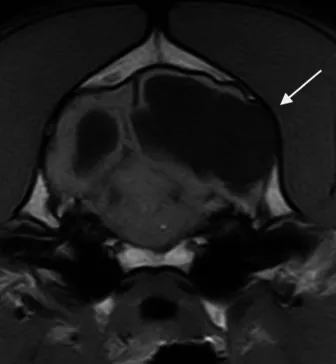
Transverse at the level of the inner ears. T1-weighted MR-images of the brain of a dog with an extensive unilateral cavity extending from the left lateral ventricle to the cortical surface. A severe mass effect leading to a right midline shift is present. The cranial vault over the porencephalic cyst is stretched and thinned (arrow).
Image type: radiology (mri)